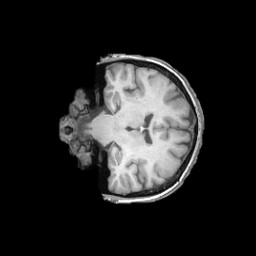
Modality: T1w
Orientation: coronal
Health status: ill
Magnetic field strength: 3 T